Question: I am trying to get node value of 'type' node. It must return the 'string' "my_type" , but an empty string is returned.
'''
declare @v_msg int
DECLARE @loadXML_result INT
declare @v_line varchar(4000)
declare @nodelist int
DECLARE @node INT
DECLARE @childnode INT
DECLARE @CHILDNODE_nodevalue VARCHAR(MAX)
set @v_line =
'<message>
<type>my_type</type>
</message>';
EXECUTE sp_OACreate 'MSXML2.DOMDocument.6.0',@v_msg OUTPUT
EXECUTE sp_OAMethod @v_msg,'loadXML',@loadXML_result OUTPUT,@v_line
EXECUTE sp_OAMethod @v_msg,'getElementsByTagName',@nodelist OUTPUT,'type'
EXECUTE sp_OAMethod @nodelist,'Item',@node OUTPUT,0
EXECUTE sp_OAGetProperty @node,'firstChild',@childnode OUTPUT
print concat('child_node ',@childnode)
EXECUTE sp_OAGetProperty @childnode,'nodeValue',@CHILDNODE_nodevalue OUTPUT
print concat ('CHILDNODE_nodevalue ',@CHILDNODE_nodevalue)
'''
Further check on the status of execution of 'sp_OAGetProperty' shows that there was error :
'''
DECLARE @hr INT
EXECUTE @hr = sp_OAGetProperty @node,'Text',@CHILDNODE_nodevalue OUTPUT
--Check status of the previous execution of sp_OAGetProperty
EXEC sp_OAGetErrorInfo @node
'''
Output of 'EXEC sp_OAGetErrorInfo @node' above :

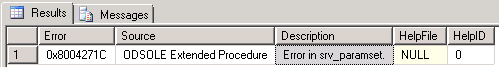
Answer: If you can afford to use 'XML' data type and 'nodes()' function, you can try this way :
'''
declare @v_line XML, @CHILDNODE_nodevalue VARCHAR(MAX)
set @v_line =
'<message>
<type>my_type</type>
</message>';
select @CHILDNODE_nodevalue = x.value('text()[1]', 'varchar(max)')
from @v_line.nodes('//type') as T(x)
print @CHILDNODE_nodevalue
'''
Regarding the original problem, I'm not actually familiar with SQL Server's OLE automation at all. But a little research shows that 'sp_OAGetProperty' somehow isn't compatible with 'VARCHAR(MAX)' data type as output variable. Changing output variable data type -'@CHILDNODE_nodevalue' for this case- to a fixed length 'VARCHAR' immediately solve the problem for me. No more changes to the original query needed.
You can also save several 'EXECUTE sp_' lines by using MSXML's 'SelectSingleNode()' instead of 'getElementsByTagName()' for this particular task :
'''
declare @v_msg int
DECLARE @loadXML_result INT
declare @v_line varchar(4000)
DECLARE @node INT
DECLARE @CHILDNODE_nodevalue VARCHAR(1000)
--^^^^^^^^^^^^^
--try not to use VARCHAR(MAX)
set @v_line =
'<message>
<type>my_type</type>
</message>';
EXECUTE sp_OACreate 'MSXML2.DOMDocument.6.0',@v_msg OUTPUT
EXECUTE sp_OAMethod @v_msg,'loadXML',@loadXML_result OUTPUT,@v_line
EXECUTE sp_OAMethod @v_msg,'SelectSingleNode',@node OUTPUT,'//type'
EXECUTE sp_OAGetProperty @node,'Text',@CHILDNODE_nodevalue OUTPUT
print concat('CHILDNODE_nodevalue ',@CHILDNODE_nodevalue)
'''